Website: crate-barrel
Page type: cart
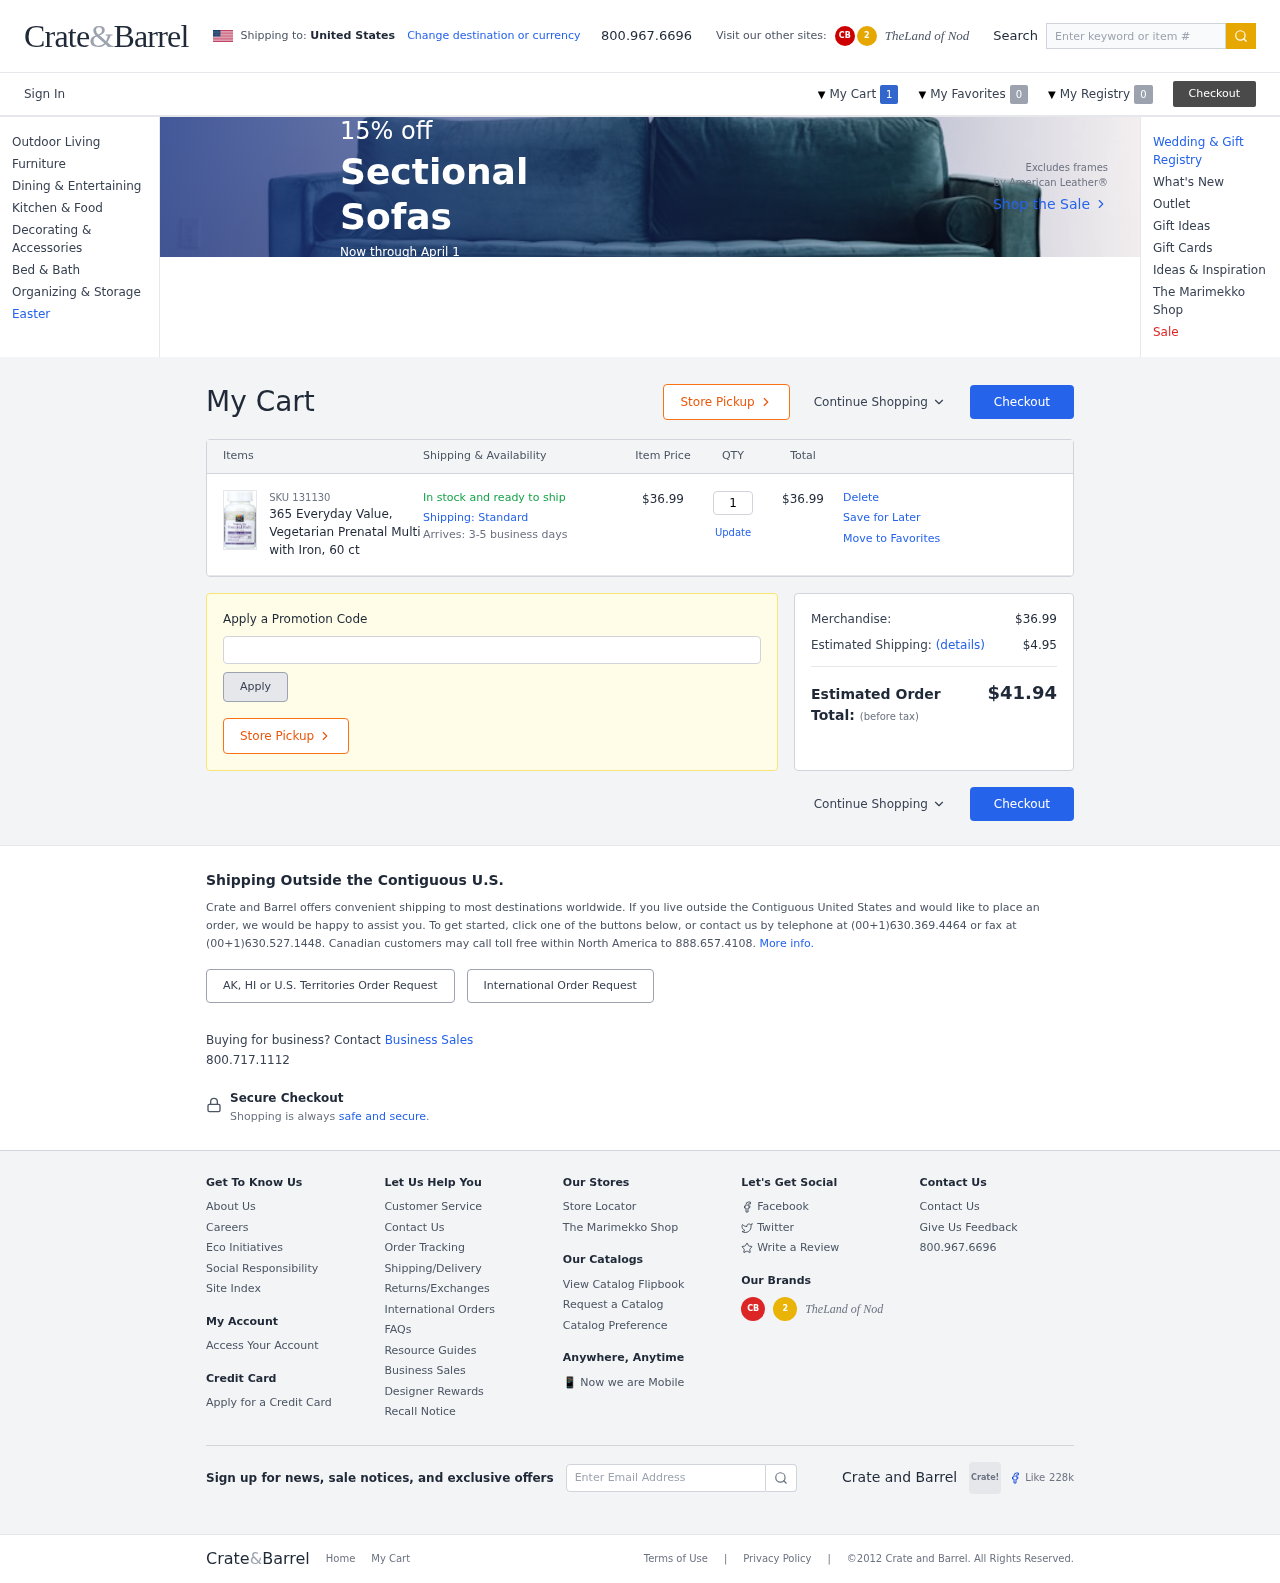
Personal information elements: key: PII_PROMO_CODE
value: HOLIDAY64
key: PII_COUNTRY
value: United States
Product elements: key: PRODUCT1_NAME
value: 365 Everyday Value, Vegetarian Prenatal Multi with Iron, 60 ct
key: PRODUCT1_PRICE
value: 36.99
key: PRODUCT1_QUANTITY
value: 1
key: PRODUCT1_SKU
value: SKU 131130
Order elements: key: ORDER_NUM_ITEMS
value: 1
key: ORDER_ITEM_TOTAL
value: $36.99
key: ORDER_SUBTOTAL
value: $36.99
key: ORDER_SHIPPING_COST
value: $4.95
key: ORDER_TOTAL
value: $41.94
Search elements: key: HEADER_SEARCH
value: Enter keyword or item #